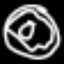
Label: donut